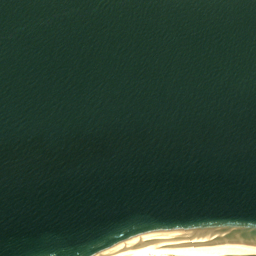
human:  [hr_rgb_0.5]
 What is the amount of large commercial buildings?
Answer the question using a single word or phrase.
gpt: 0

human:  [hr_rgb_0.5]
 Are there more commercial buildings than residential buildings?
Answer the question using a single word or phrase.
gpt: no

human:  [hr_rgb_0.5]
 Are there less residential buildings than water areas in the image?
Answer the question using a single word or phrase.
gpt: yes

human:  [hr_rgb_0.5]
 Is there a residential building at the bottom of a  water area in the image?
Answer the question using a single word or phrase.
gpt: yes

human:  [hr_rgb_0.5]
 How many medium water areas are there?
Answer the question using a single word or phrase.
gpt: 0

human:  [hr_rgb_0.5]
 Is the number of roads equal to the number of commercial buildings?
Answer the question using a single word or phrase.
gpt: no

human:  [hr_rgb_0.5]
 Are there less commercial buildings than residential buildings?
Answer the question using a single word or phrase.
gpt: yes

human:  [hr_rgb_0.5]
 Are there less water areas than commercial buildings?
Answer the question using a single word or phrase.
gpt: no

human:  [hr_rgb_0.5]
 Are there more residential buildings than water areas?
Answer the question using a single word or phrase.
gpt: no

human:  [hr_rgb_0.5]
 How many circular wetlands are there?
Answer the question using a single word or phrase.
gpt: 0

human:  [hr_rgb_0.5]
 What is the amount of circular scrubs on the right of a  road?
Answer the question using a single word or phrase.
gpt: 0

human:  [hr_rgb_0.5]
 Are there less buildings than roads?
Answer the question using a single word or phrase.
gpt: yes

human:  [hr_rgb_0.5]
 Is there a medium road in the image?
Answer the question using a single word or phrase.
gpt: no

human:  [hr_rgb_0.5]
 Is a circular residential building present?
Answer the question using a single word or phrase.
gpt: no

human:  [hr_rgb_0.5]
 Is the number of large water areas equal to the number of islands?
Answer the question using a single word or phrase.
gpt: no

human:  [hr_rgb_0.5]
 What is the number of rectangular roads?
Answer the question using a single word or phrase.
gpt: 0

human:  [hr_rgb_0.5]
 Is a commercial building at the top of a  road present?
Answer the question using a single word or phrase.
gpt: no

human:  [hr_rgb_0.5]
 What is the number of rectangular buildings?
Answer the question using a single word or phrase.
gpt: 0

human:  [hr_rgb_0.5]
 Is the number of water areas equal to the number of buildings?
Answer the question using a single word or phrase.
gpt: no

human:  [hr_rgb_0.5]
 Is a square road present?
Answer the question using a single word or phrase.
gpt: no

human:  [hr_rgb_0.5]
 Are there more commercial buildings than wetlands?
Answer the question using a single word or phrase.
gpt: no

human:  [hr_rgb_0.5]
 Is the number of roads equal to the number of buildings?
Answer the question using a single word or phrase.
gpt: no

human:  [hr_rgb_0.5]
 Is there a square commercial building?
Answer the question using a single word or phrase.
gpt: no

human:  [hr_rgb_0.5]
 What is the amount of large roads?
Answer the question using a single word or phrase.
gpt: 0

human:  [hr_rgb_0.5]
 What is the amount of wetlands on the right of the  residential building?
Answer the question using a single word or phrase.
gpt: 0

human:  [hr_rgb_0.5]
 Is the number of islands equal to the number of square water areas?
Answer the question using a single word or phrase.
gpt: no

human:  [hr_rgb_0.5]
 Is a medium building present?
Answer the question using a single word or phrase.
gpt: no

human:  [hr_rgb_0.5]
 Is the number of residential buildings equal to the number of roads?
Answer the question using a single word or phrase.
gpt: no

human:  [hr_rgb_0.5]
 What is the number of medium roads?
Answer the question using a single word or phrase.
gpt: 0

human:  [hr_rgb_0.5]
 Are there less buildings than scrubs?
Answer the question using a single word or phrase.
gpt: no

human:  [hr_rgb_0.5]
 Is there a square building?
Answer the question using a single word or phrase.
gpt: no

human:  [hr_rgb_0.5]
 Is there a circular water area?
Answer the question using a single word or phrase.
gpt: no

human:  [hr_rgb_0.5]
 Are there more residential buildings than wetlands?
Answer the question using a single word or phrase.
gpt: no

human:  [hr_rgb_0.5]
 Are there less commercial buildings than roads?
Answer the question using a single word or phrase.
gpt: yes

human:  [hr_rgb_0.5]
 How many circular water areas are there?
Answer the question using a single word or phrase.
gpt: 0

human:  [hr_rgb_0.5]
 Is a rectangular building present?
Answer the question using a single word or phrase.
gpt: no